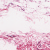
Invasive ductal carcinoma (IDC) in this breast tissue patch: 0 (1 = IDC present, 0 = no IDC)